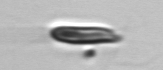
Label: Chrysochromulina